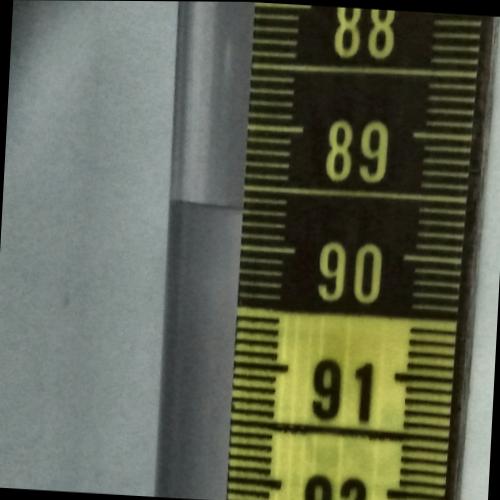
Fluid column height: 89.7 cm